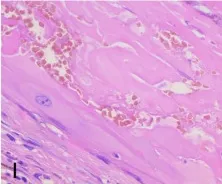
(I) Microscopy with squamous epithelial cells without a granular cell layer.
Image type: pathology (h&e)